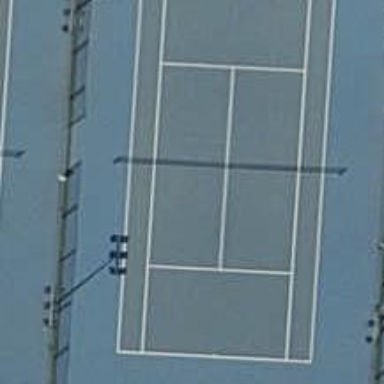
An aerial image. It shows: Tennis court on the leisure land pitch.